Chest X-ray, AP view. Patient: 72 years old, sex F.
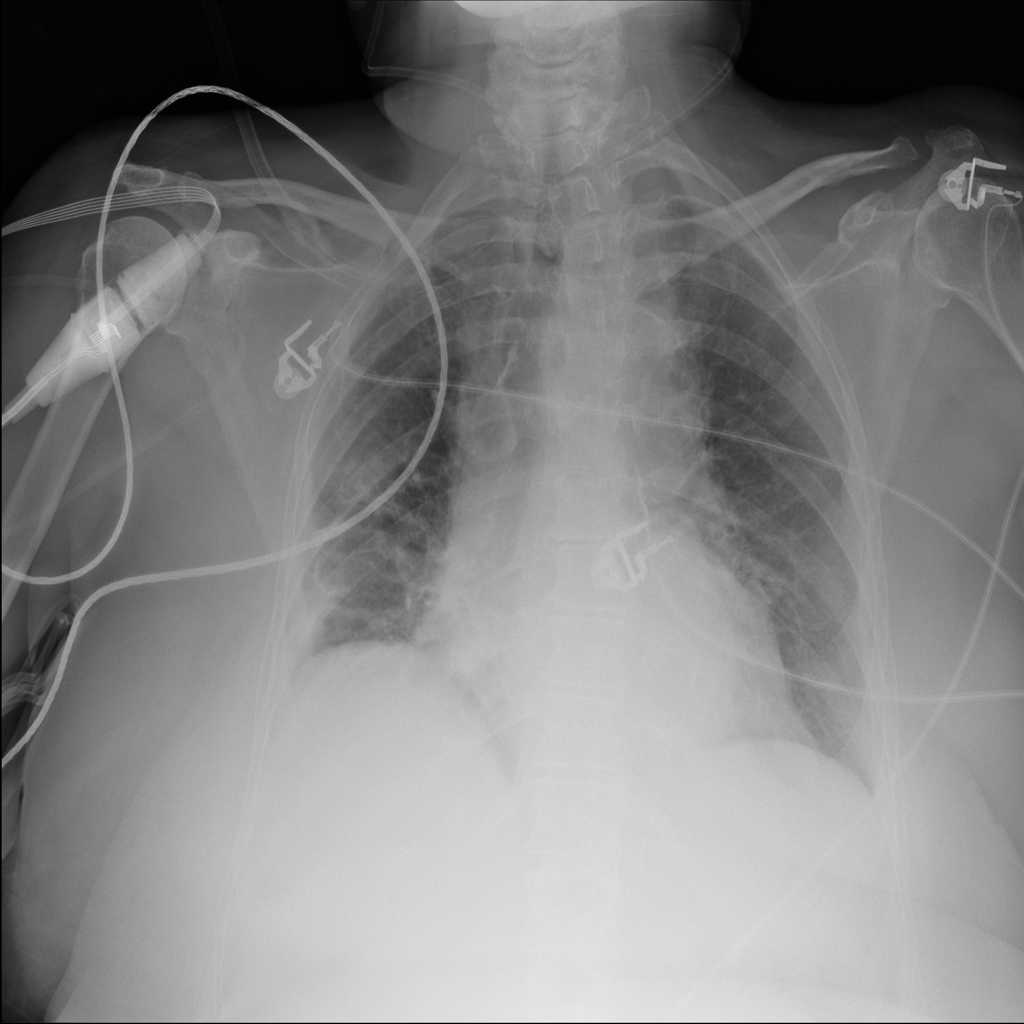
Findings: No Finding